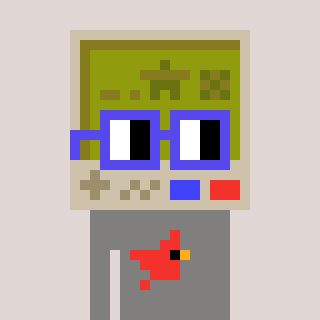
a pixel art character with square blue glasses, a gameboy-shaped head and a bluegrey-colored body on a warm background